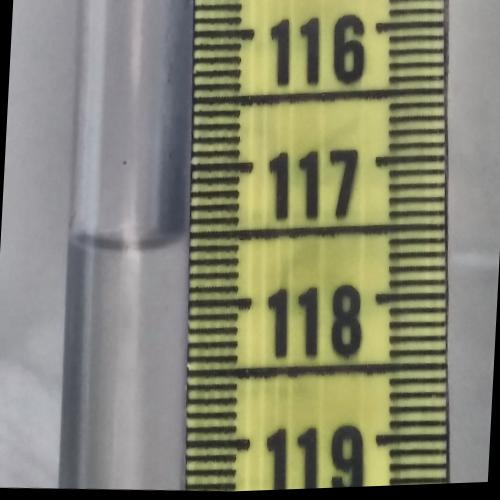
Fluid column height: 117.5 cm